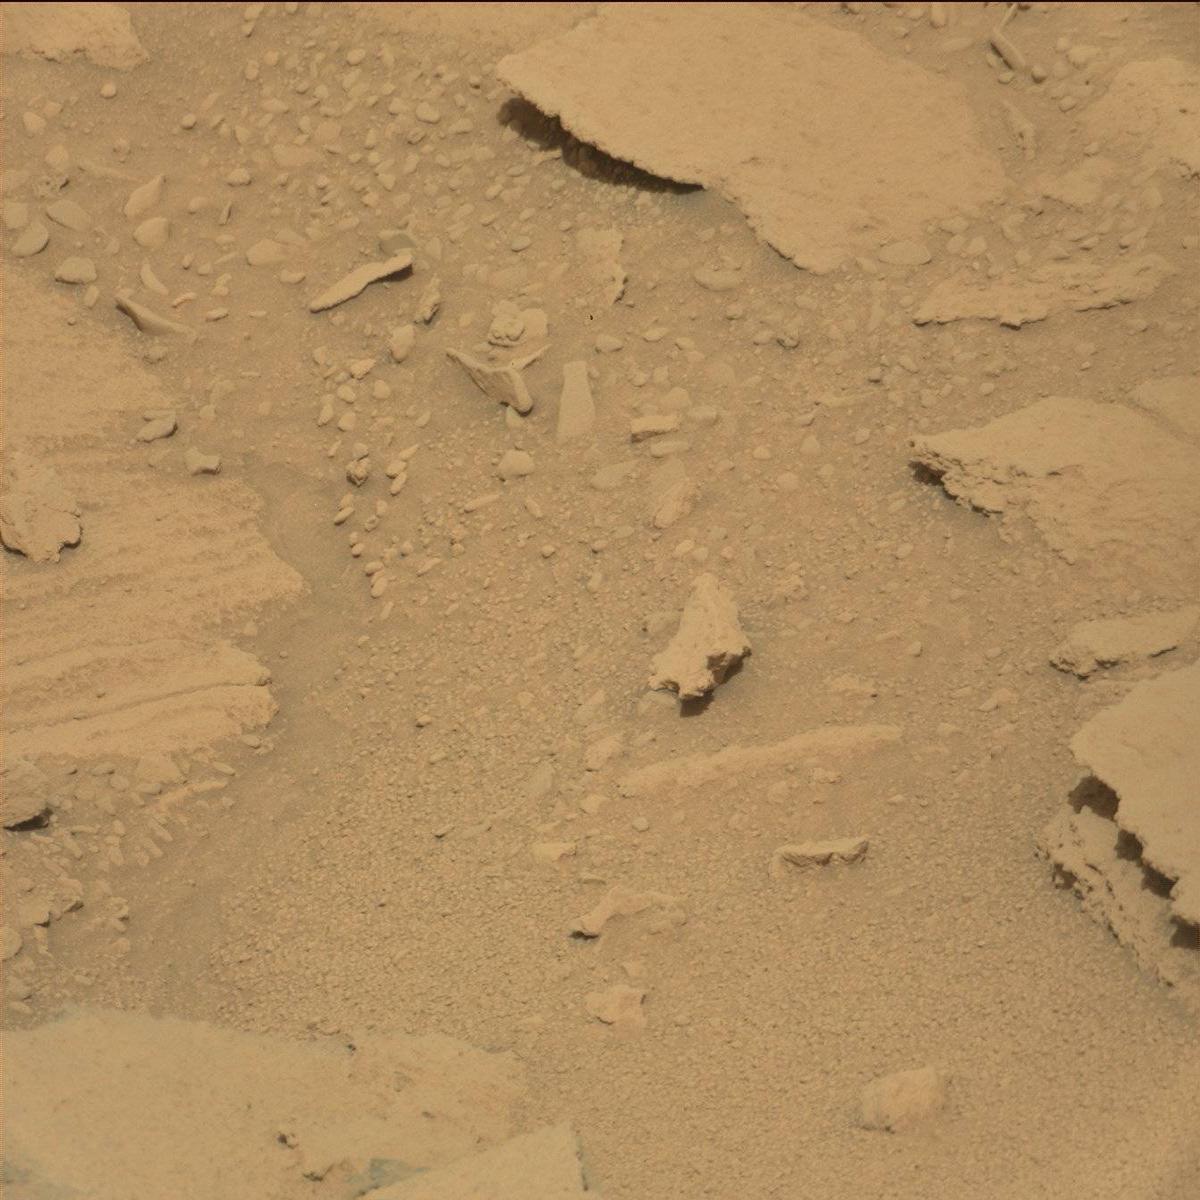
Terrain classes present: Bedrock, Rock, Sand / Soil